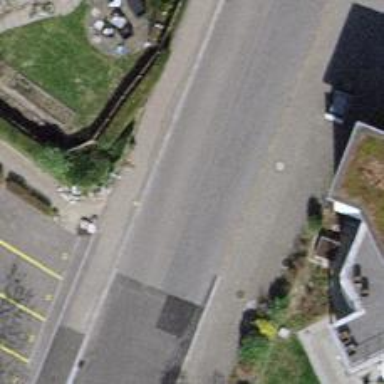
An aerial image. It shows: Public transport stop position.